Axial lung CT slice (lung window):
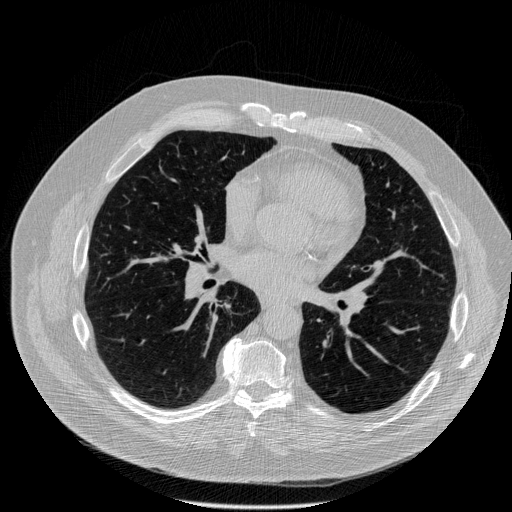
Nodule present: no